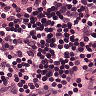
Metastatic tissue present: no